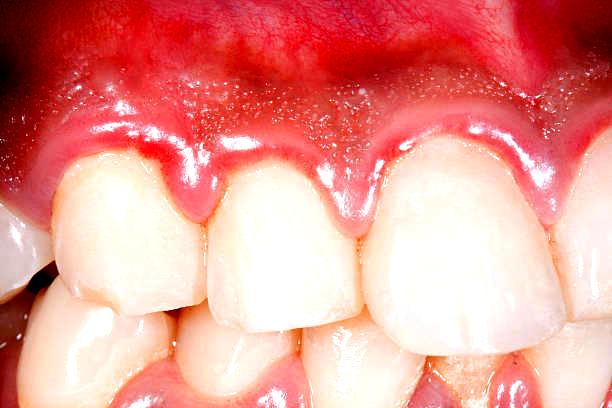
Condition: Gingivitis